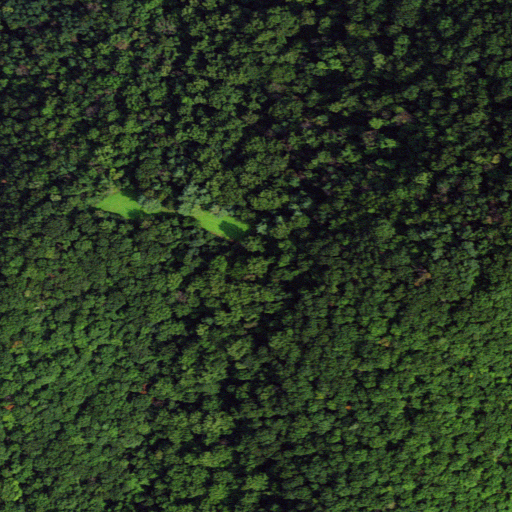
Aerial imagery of gap in Virginia named Turkeypen Gap containing deciduous forest and mixed forest